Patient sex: M
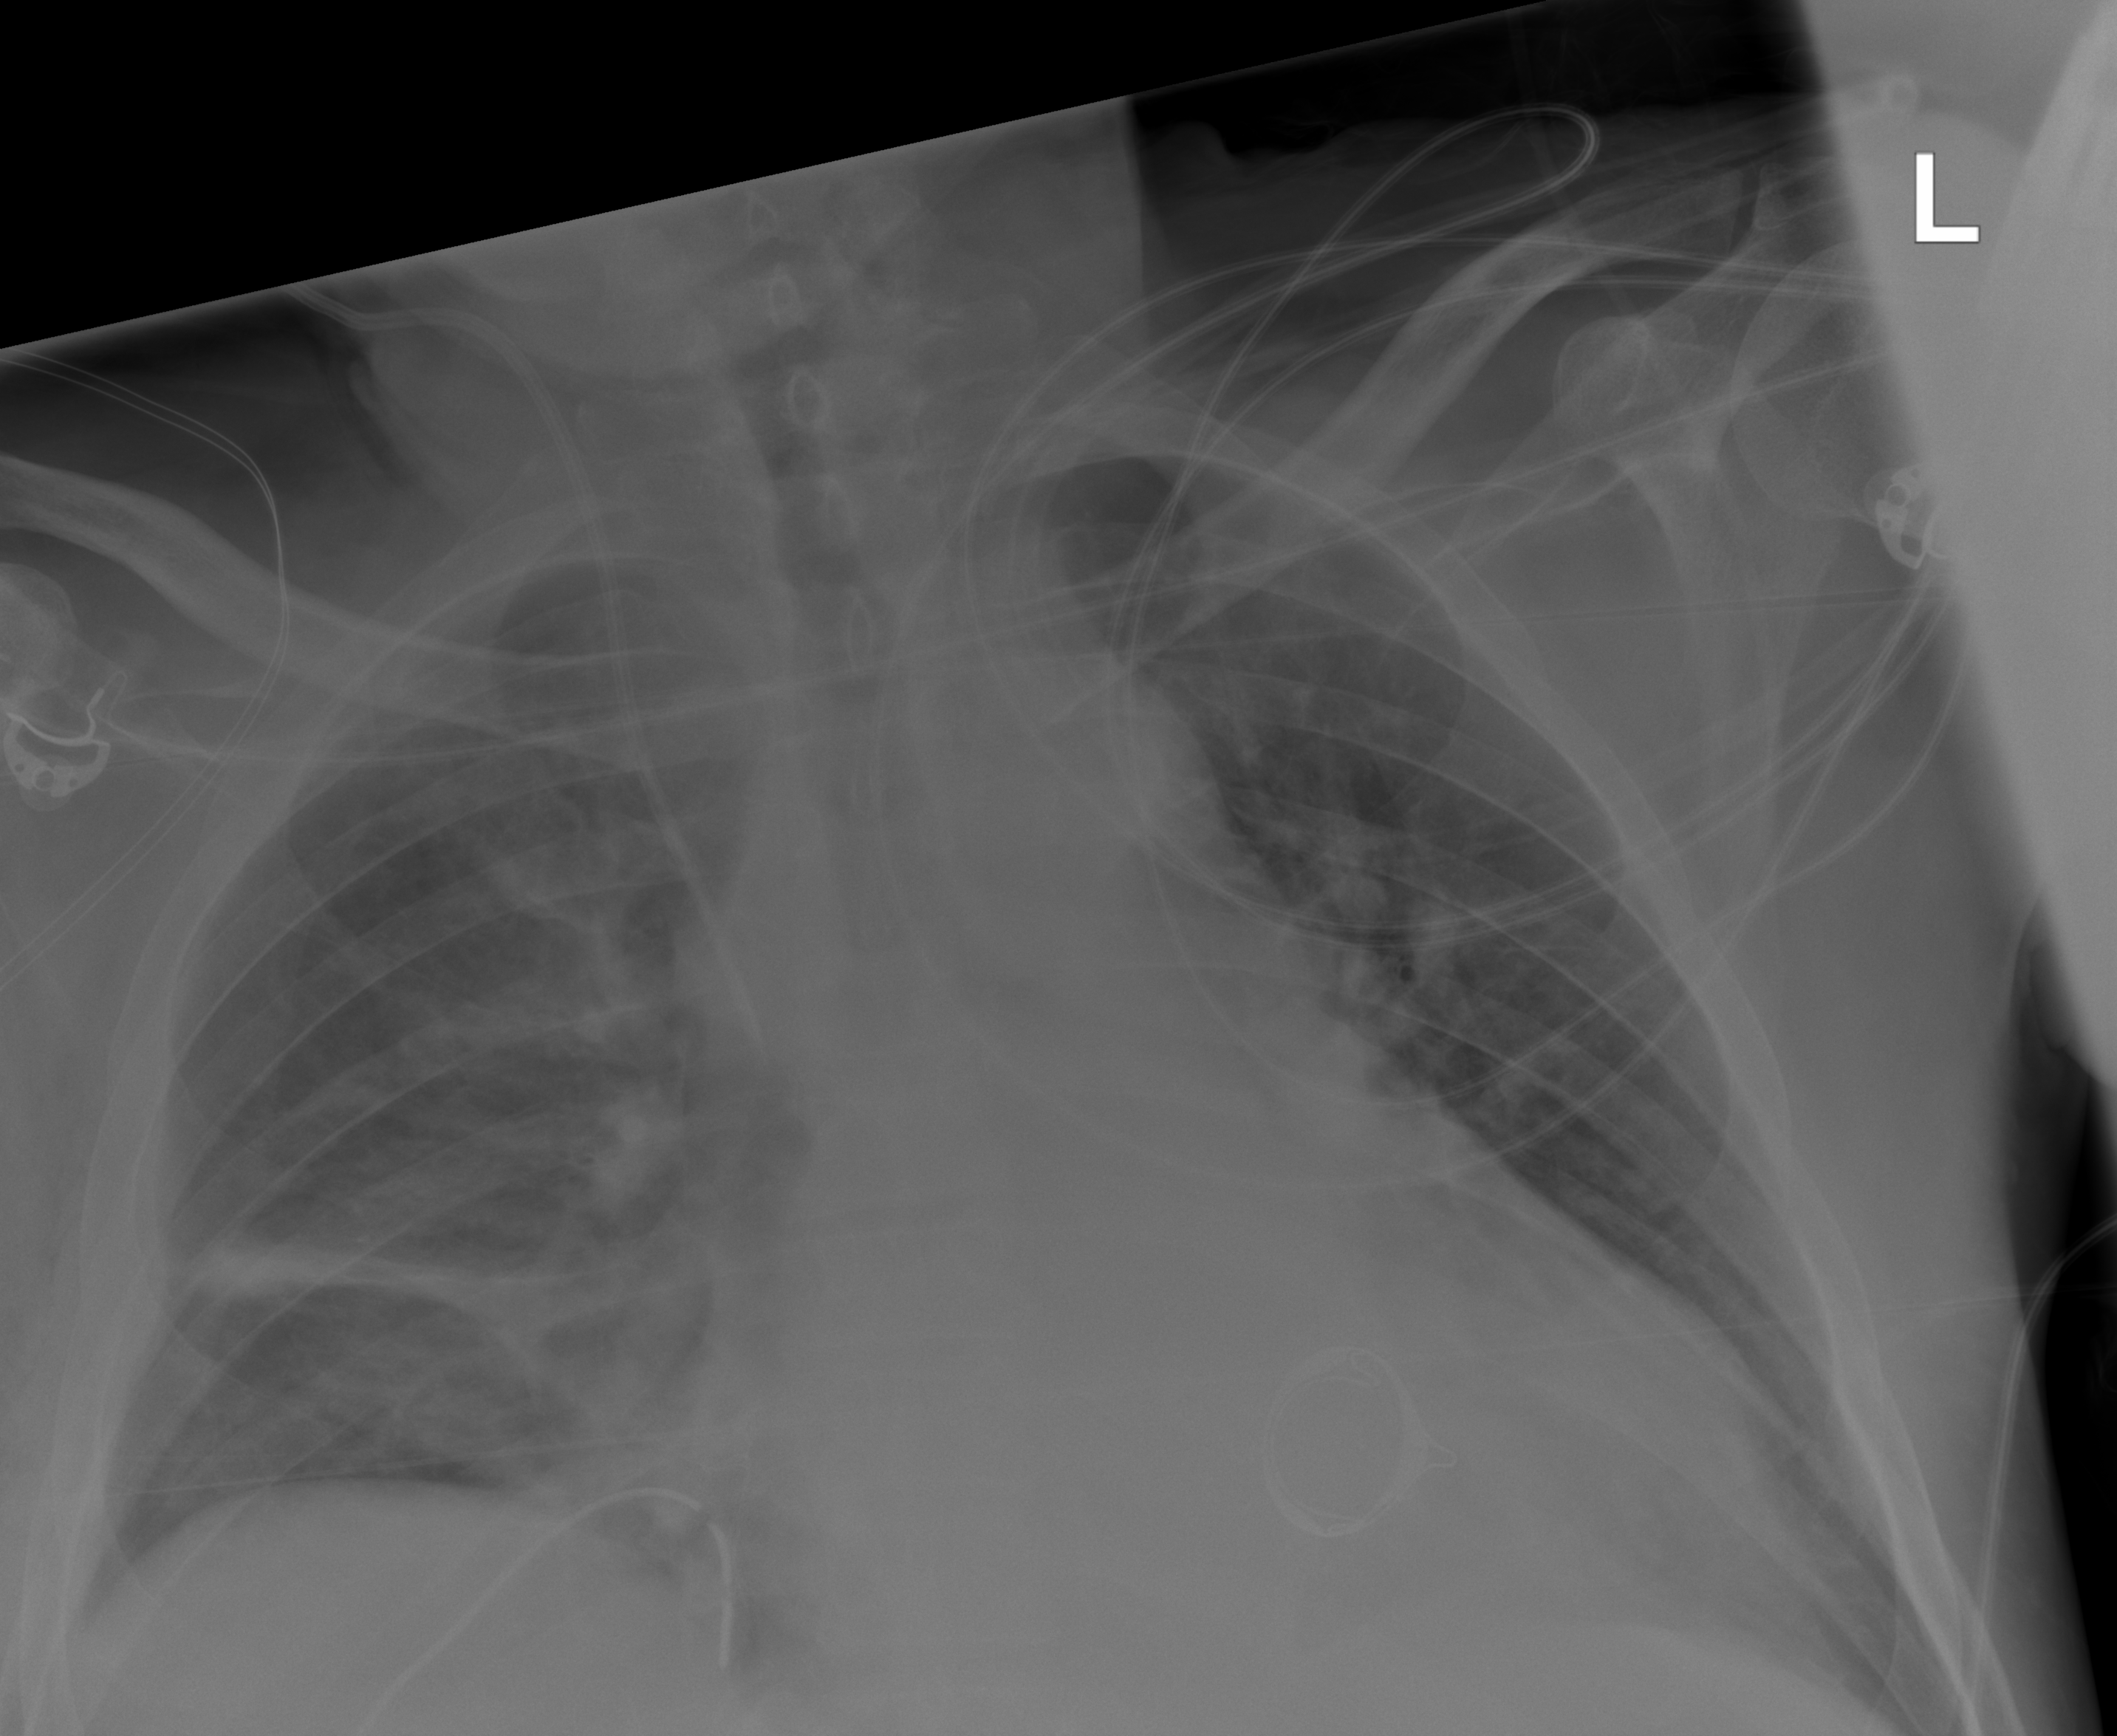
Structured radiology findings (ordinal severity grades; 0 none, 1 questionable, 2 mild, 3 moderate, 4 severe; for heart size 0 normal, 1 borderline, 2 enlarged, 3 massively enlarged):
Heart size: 2
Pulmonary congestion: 2
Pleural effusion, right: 2
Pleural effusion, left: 0
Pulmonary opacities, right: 2
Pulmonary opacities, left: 0
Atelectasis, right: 3
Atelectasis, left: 2